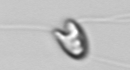
Label: flagellate_morphotype1